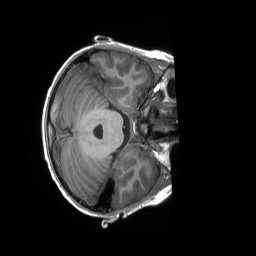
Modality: T1w
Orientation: axial
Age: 8
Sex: male
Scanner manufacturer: siemens
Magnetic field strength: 3 T
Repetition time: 2.3 s
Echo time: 0.00232 s